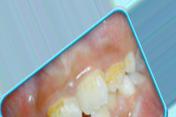
Condition: Tooth Discoloration